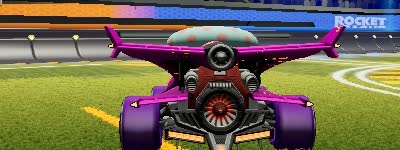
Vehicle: aftershock